Brain MRI, t2w sequence, axial 2D slice.
Patient: age 44, sex M, weight 78 kg, height 1.76 m
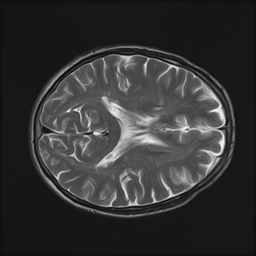